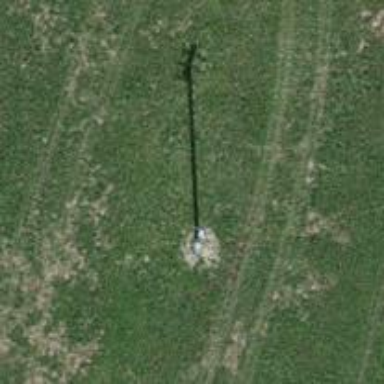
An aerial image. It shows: Minor power line.